Field crop: maize
Growth stage: 2
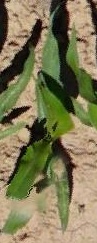
Species: maize